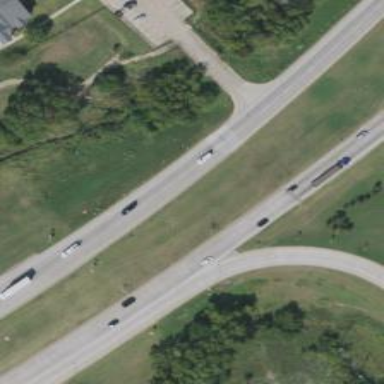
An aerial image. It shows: Primary highway that is also expressway.